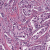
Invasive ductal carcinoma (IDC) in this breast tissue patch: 1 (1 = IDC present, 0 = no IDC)